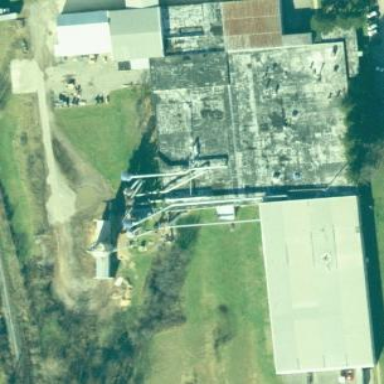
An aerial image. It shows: Sawmill building.